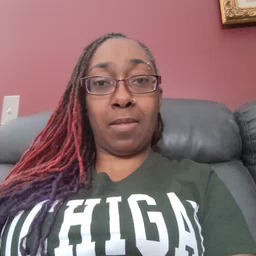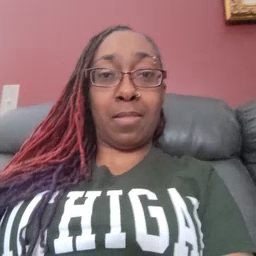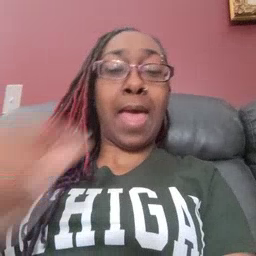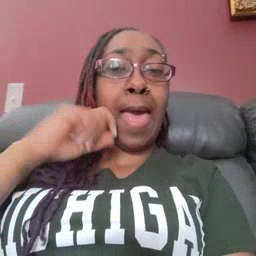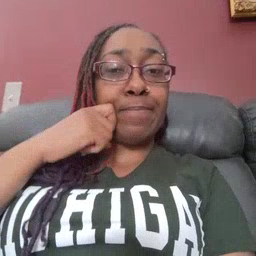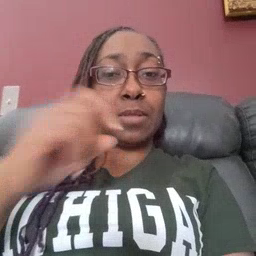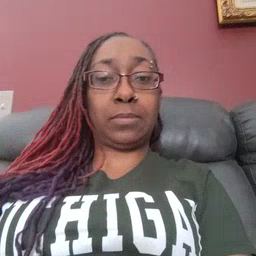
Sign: apple